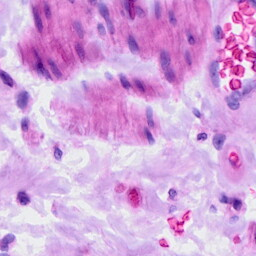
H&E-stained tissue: Ovarian